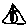
Label: triangle